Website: home-depot
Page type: customer-info-address
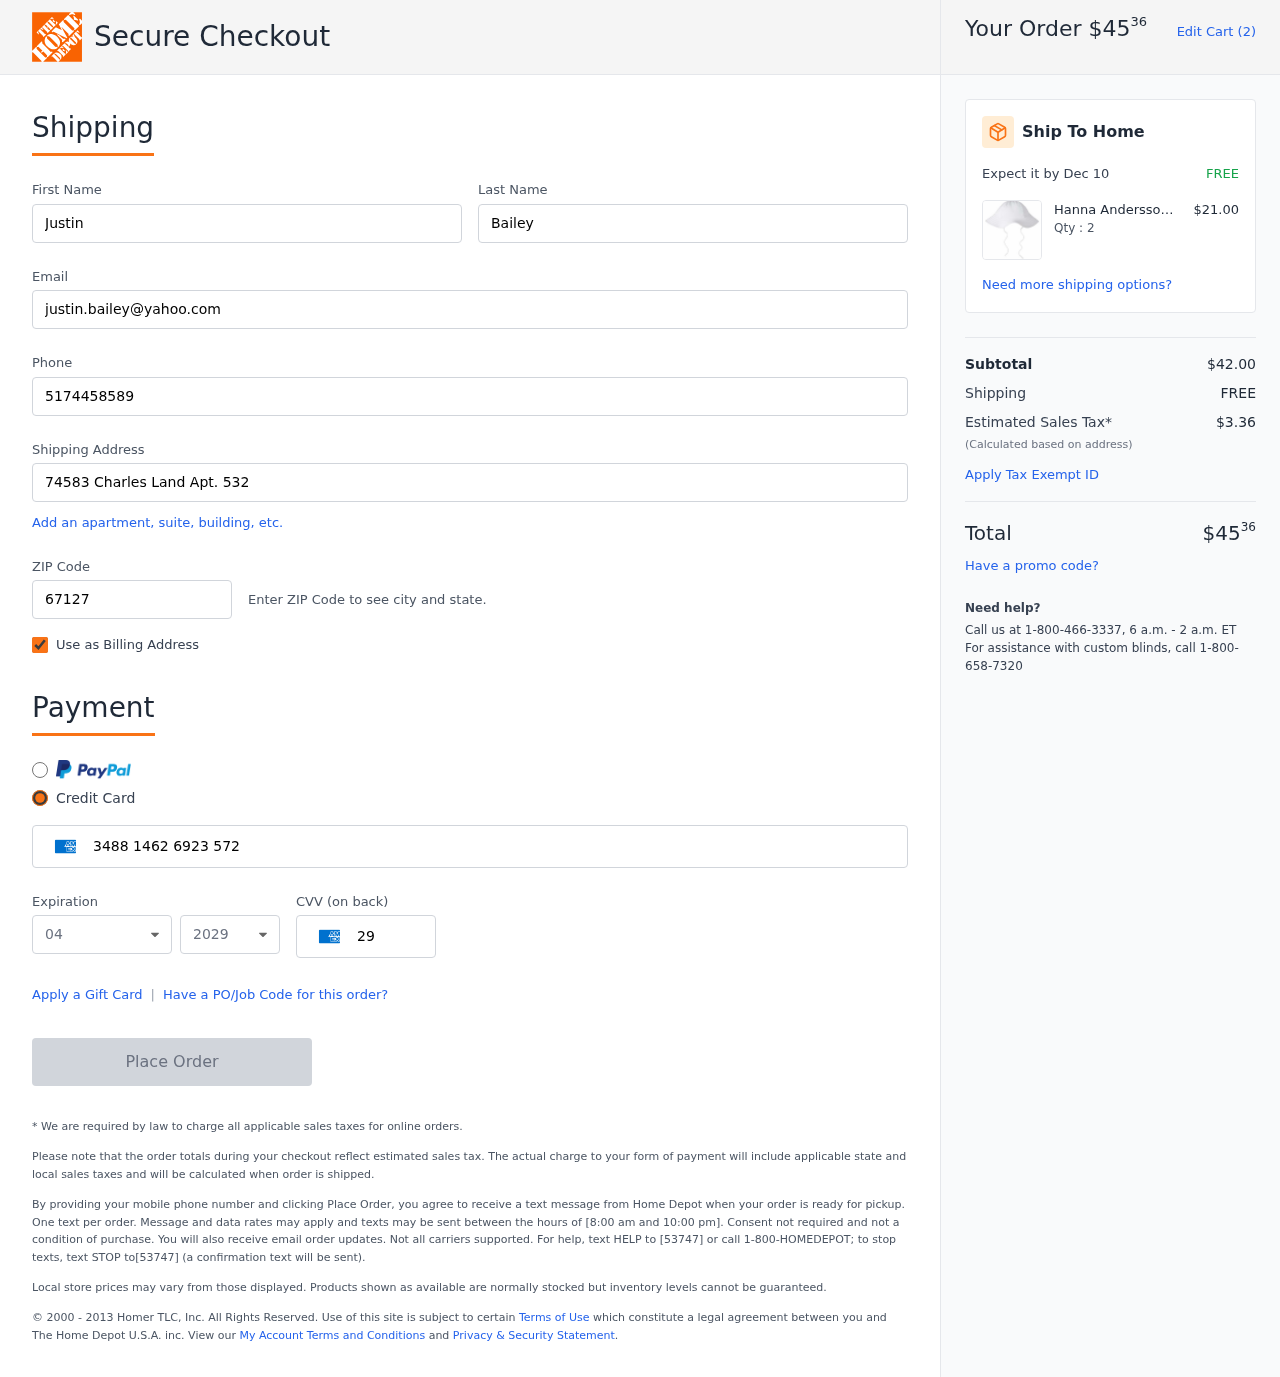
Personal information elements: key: PII_CARD_CVV
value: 2923
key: PII_CARD_EXPIRY_MONTH
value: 04
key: PII_CARD_EXPIRY_YEAR
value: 29
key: PII_CARD_NUMBER
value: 3488 1462 6923 572
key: PII_EMAIL
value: justin.bailey@yahoo.com
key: PII_FIRSTNAME
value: Justin
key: PII_LASTNAME
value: Bailey
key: PII_PHONE
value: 5174458589
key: PII_POSTCODE
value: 67127
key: PII_STREET
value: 74583 Charles Land Apt. 532
Product elements: key: PRODUCT1_BRAND
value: Hanna Andersson
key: PRODUCT1_NAME
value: Moon and Back by Hanna Andersson Infant and Toddler Sun Hat White 1-3 Years
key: PRODUCT1_NAME
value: Moon and Back by Han...
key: PRODUCT1_PRICE
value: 21
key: PRODUCT1_QUANTITY
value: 2
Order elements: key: ORDER_TOTAL
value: $4536
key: ORDER_NUM_ITEMS
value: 2
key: ORDER_DELIVERY_DATE
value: Dec 10
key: ORDER_SUBTOTAL
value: $42.00
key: ORDER_SHIPPING_COST
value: FREE
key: ORDER_TAX
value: $3.36